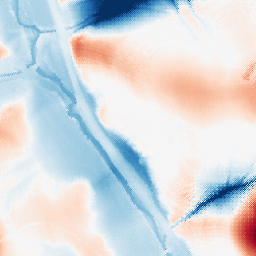
Category: morphological
Decomposition family: morphological
Decomposition parameters: operation: average
size: 50
Upsampling method: regularized
Upsampling parameters: scale: 4
lambda_reg: 0.1
Upsampling scale: 4